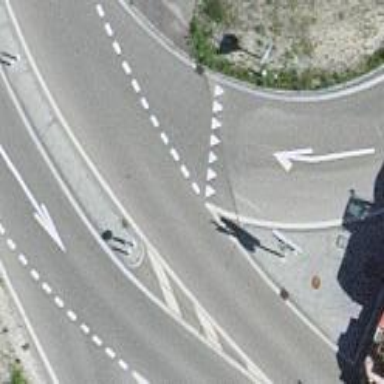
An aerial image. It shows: Road with "give way" sign.